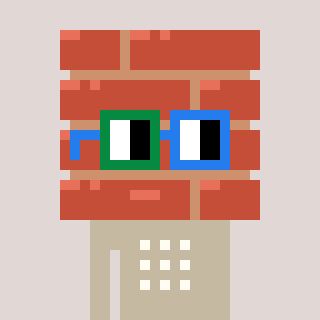
a pixel art character with square green and blue glasses, a wall-shaped head and a bege-colored body on a warm background